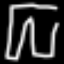
Label: pants